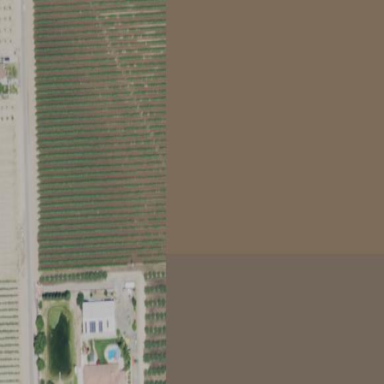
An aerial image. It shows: Vineyard with grape crops.